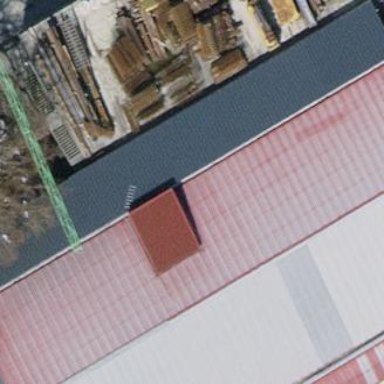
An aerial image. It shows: View of roof of building.